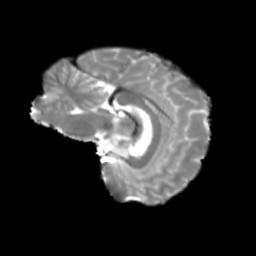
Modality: T2w
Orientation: sagittal
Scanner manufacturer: siemens
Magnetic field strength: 3 T
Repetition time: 4 s
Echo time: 0.0594 s